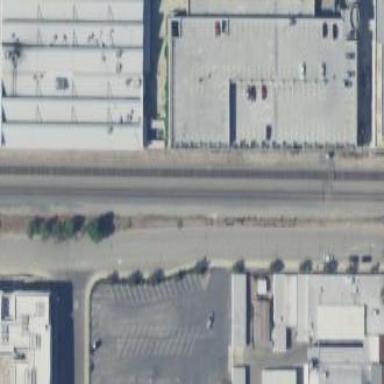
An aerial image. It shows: Parking garage building.